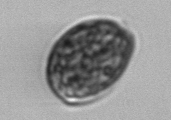
Label: Prorocentrum